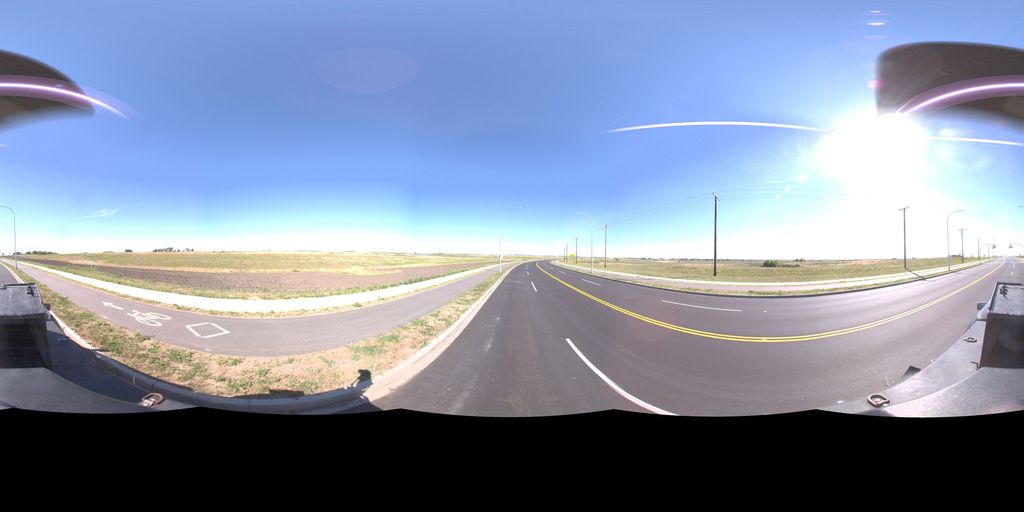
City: saskatoon